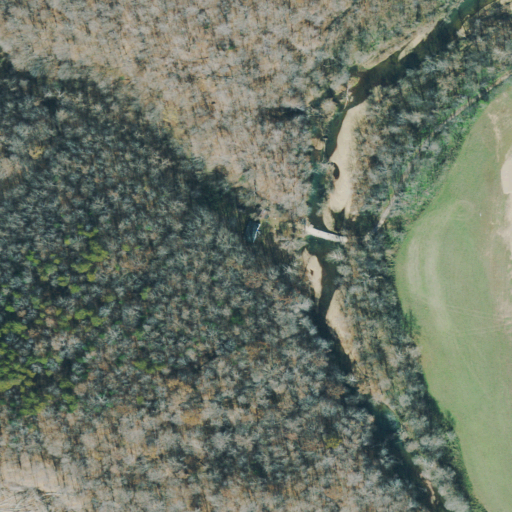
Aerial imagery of valley in Tennessee named Silas Hollow containing deciduous forest, pasture, mixed forest, open development, and medium intensity development